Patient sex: M
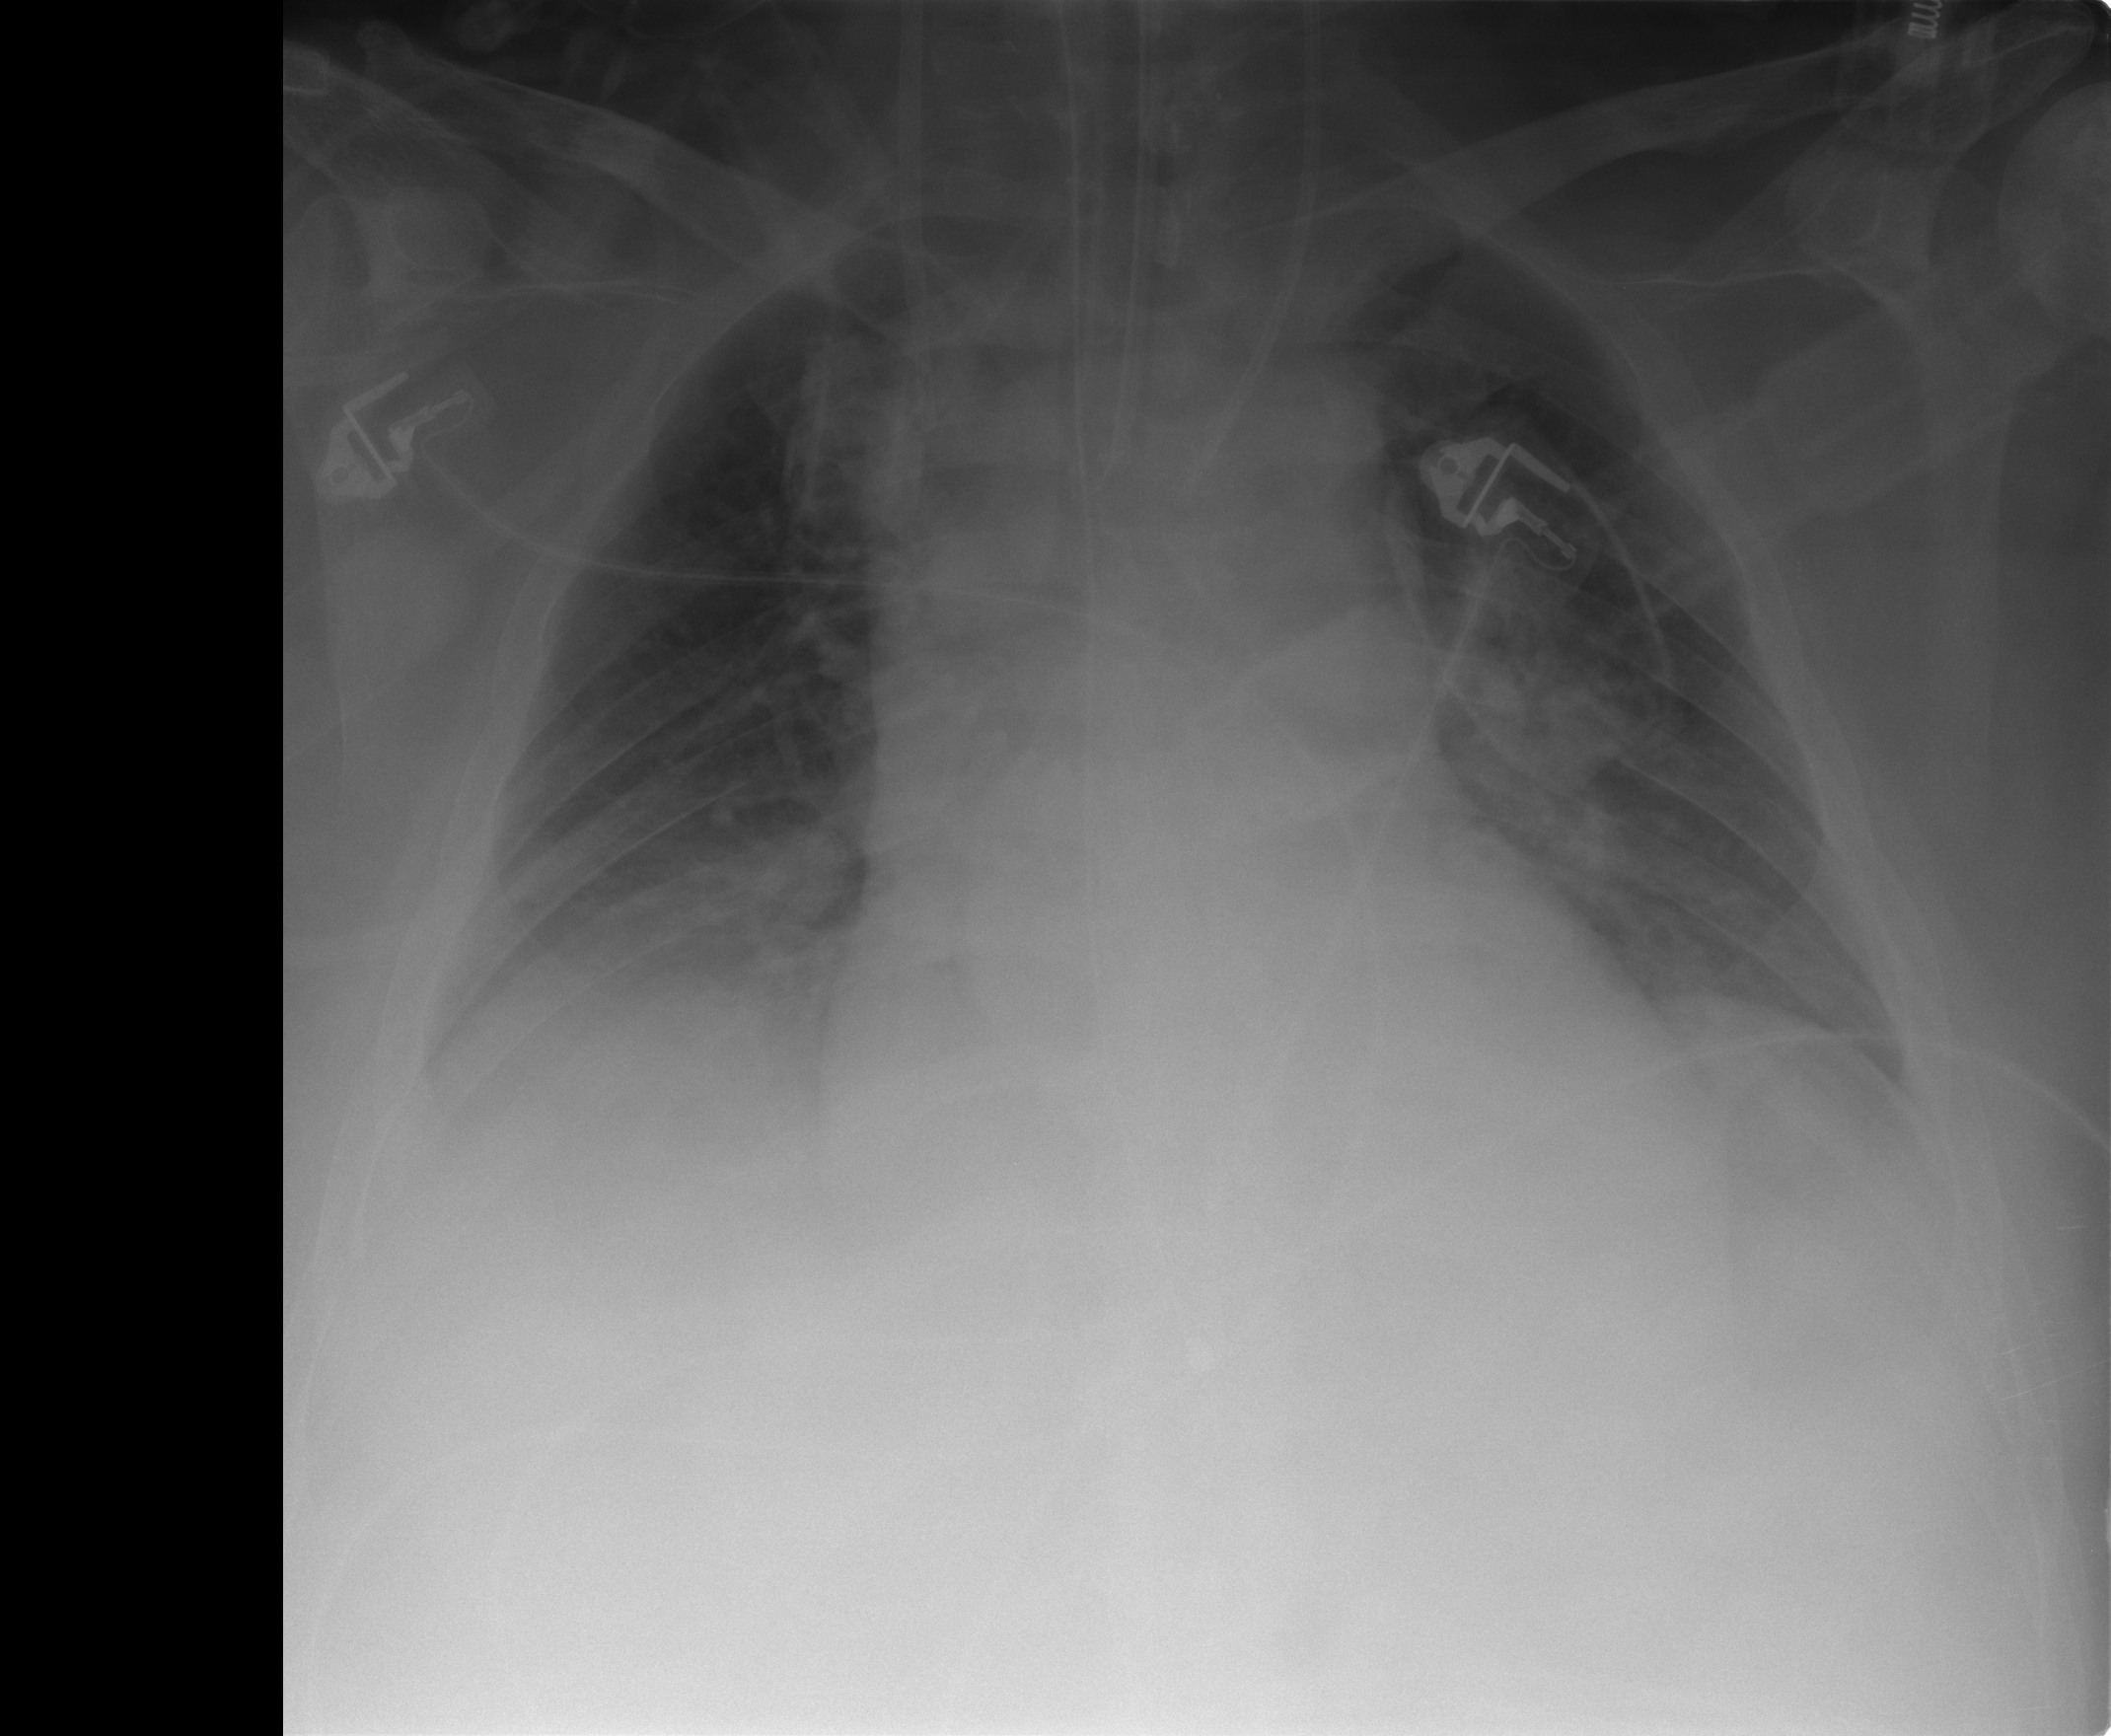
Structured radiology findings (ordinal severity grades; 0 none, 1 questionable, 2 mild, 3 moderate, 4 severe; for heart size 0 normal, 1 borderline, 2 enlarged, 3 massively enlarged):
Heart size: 2
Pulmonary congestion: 2
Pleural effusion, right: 1
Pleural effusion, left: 1
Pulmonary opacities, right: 0
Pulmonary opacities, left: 0
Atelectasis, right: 2
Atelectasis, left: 2